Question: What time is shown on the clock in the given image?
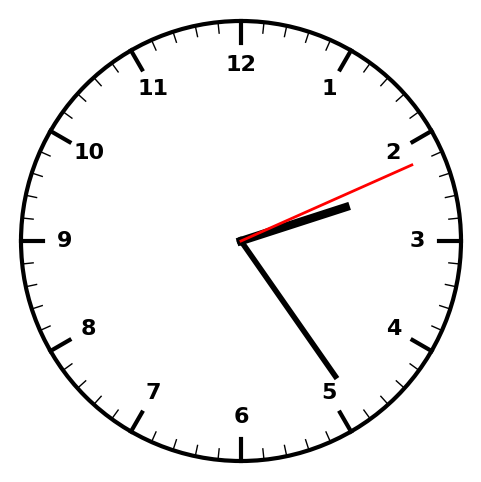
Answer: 02:24:11